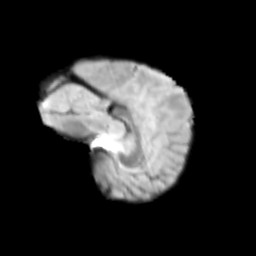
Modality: T2w
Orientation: sagittal
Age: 10
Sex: female
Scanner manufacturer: siemens
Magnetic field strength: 3 T
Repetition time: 3.8 s
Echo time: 0.07 s